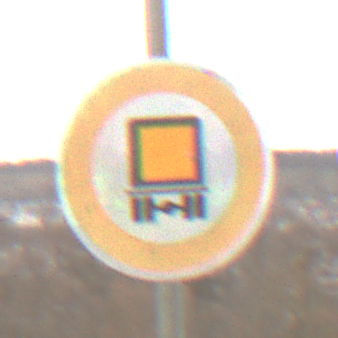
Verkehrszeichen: VerbotKennzeichnungspflichtigeKraftfahrzeugeGefaehrlicheGueter
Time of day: Midday
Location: Outdoor (Nature)
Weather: Overcast
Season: NotSpecified
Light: Natural